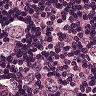
Metastatic tissue present: yes